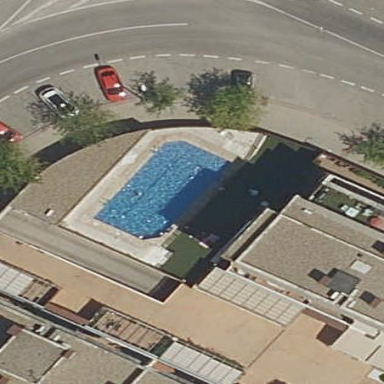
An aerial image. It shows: Swimming pool located in leisure land.